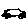
Label: car